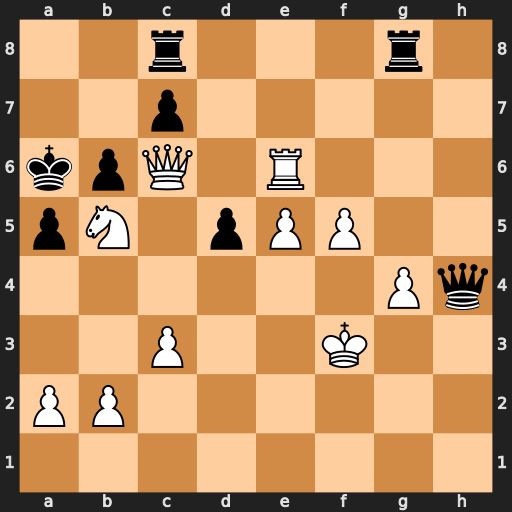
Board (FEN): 2r3r1/2p5/kpQ1R3/pN1pPP2/6Pq/2P2K2/PP6/8
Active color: w
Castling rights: -
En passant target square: -
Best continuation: Nxc7+ Rxc7 Qxb6#